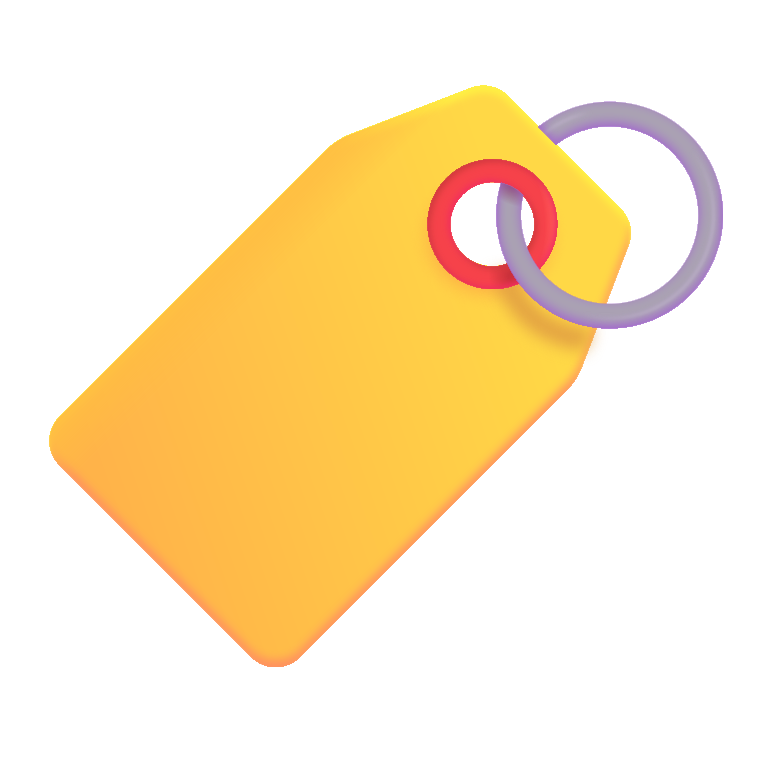
label color